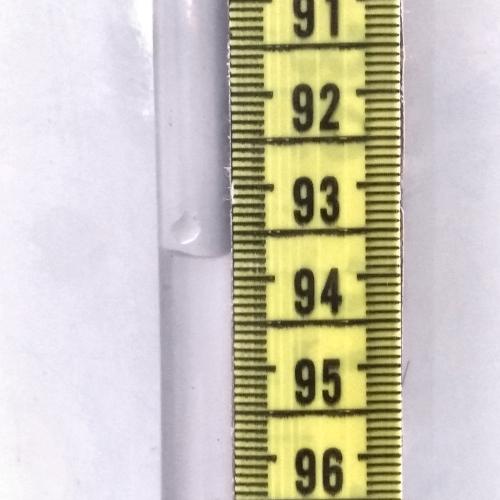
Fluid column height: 93.7 cm